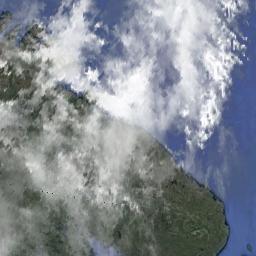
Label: cloud